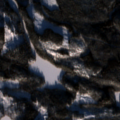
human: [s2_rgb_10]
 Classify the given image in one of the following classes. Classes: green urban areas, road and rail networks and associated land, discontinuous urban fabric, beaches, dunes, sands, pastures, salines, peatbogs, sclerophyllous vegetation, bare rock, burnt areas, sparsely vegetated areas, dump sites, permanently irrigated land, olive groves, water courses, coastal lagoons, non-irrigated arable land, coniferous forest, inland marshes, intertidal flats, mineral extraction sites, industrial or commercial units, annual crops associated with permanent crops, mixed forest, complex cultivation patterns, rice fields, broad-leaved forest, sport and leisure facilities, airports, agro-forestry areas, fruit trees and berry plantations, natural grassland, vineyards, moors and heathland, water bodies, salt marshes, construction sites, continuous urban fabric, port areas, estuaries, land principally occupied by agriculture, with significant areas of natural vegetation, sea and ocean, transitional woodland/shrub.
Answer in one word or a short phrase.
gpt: coniferous forest, mixed forest, transitional woodland/shrub, water bodies